Interaction volume radius: 5 \u00c5
Interaction volume height: 25 \u00c5
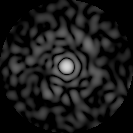
Disorder parameter: 0.803